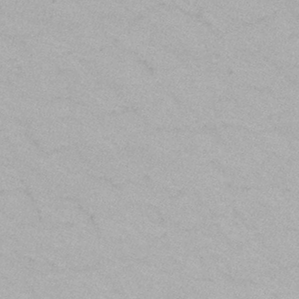
Label: frost